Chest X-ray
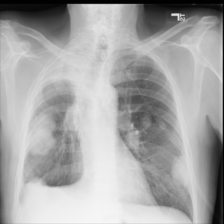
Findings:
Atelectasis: negative
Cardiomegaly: negative
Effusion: positive
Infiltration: negative
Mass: positive
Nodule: negative
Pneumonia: negative
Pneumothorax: negative
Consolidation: negative
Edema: negative
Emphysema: negative
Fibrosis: negative
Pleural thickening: negative
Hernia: negative